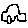
Label: car